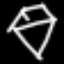
Label: diamond